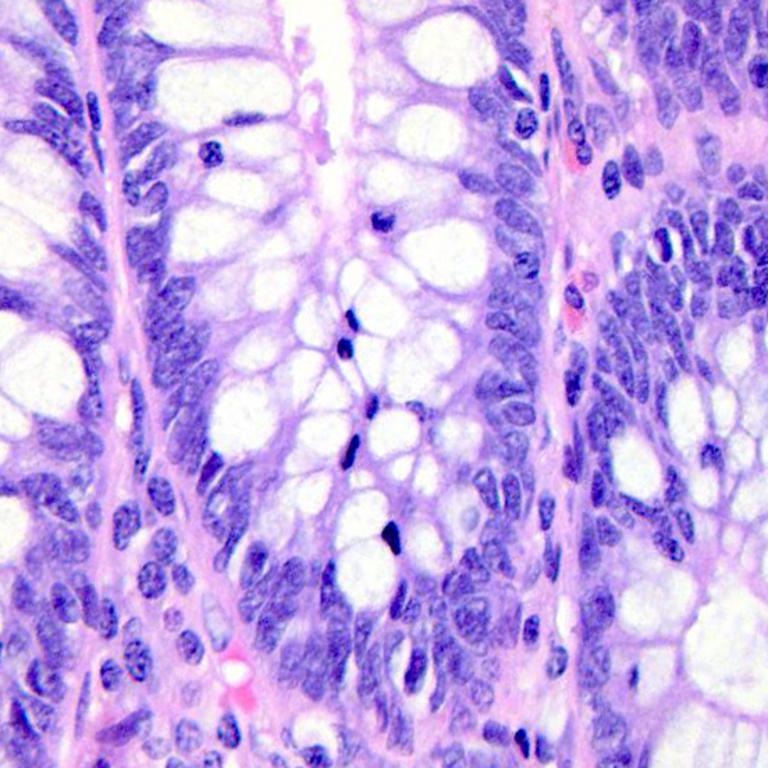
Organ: colon
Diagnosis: benign